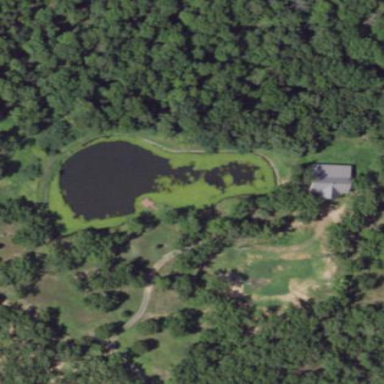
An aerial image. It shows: Pond surrounded by natural water.